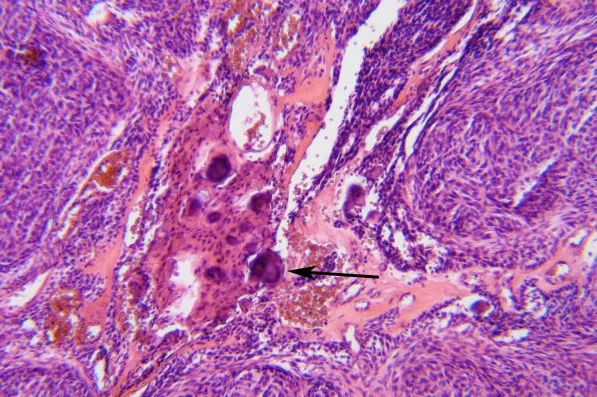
Tumor with calcified areas ( ). (HE x 200).
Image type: pathology (h&e)